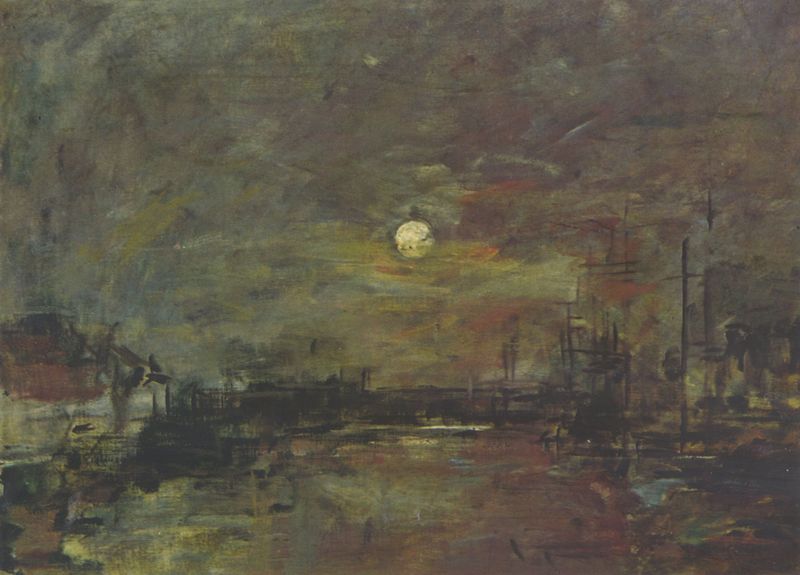
Titel: Abenddämmerung über dem Hafen von Le Havre
Künstler: Eugène Boudin
Standort: Le Havre
Institution: Musée du Havre
Schlagwörter: baum, blau, dunkel, gemälde, himmel, meer, schatten, wasser, weiß, wolken, bäume, fluss, gelb, grob, grün, impressionismus, landschaft, ocker, see, stadt, ufer, abend, braun, grau, hell, licht, nacht, orange, pastell, schwarz, ölbild, dach, gebäude, haus, rot, wolke, malerei, öl, häuser, natur, spiegelung, brücke, gewässer, kanal, sonne, wasserspiegelung, dunkelheit, boot, boote, kamin, bewölkt, schiff, schiffe, segelboot, ort, mast, dorf, dächer, dunst, nebel, violett, linien, fabrik, hafen, industrie, masten, stille, turner, duktus, spiegeln, stimmung, striche, mondlicht, impression, mond, stangen, expressionistisch, mondschein, sterne, bahnhof, schemenhaft, verschwommen, industrialisierung, reflektion, undeutlich, reflex, schemen, hafenbecken, drau, fahl, vollmond, reflektieren, segelmast, trist, william turner, dunekl, verwaschen, horiziont, mind, seee, schhwarz, industire, scheiss spiel, volmond, 1900, 1890